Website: home-depot
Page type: payment
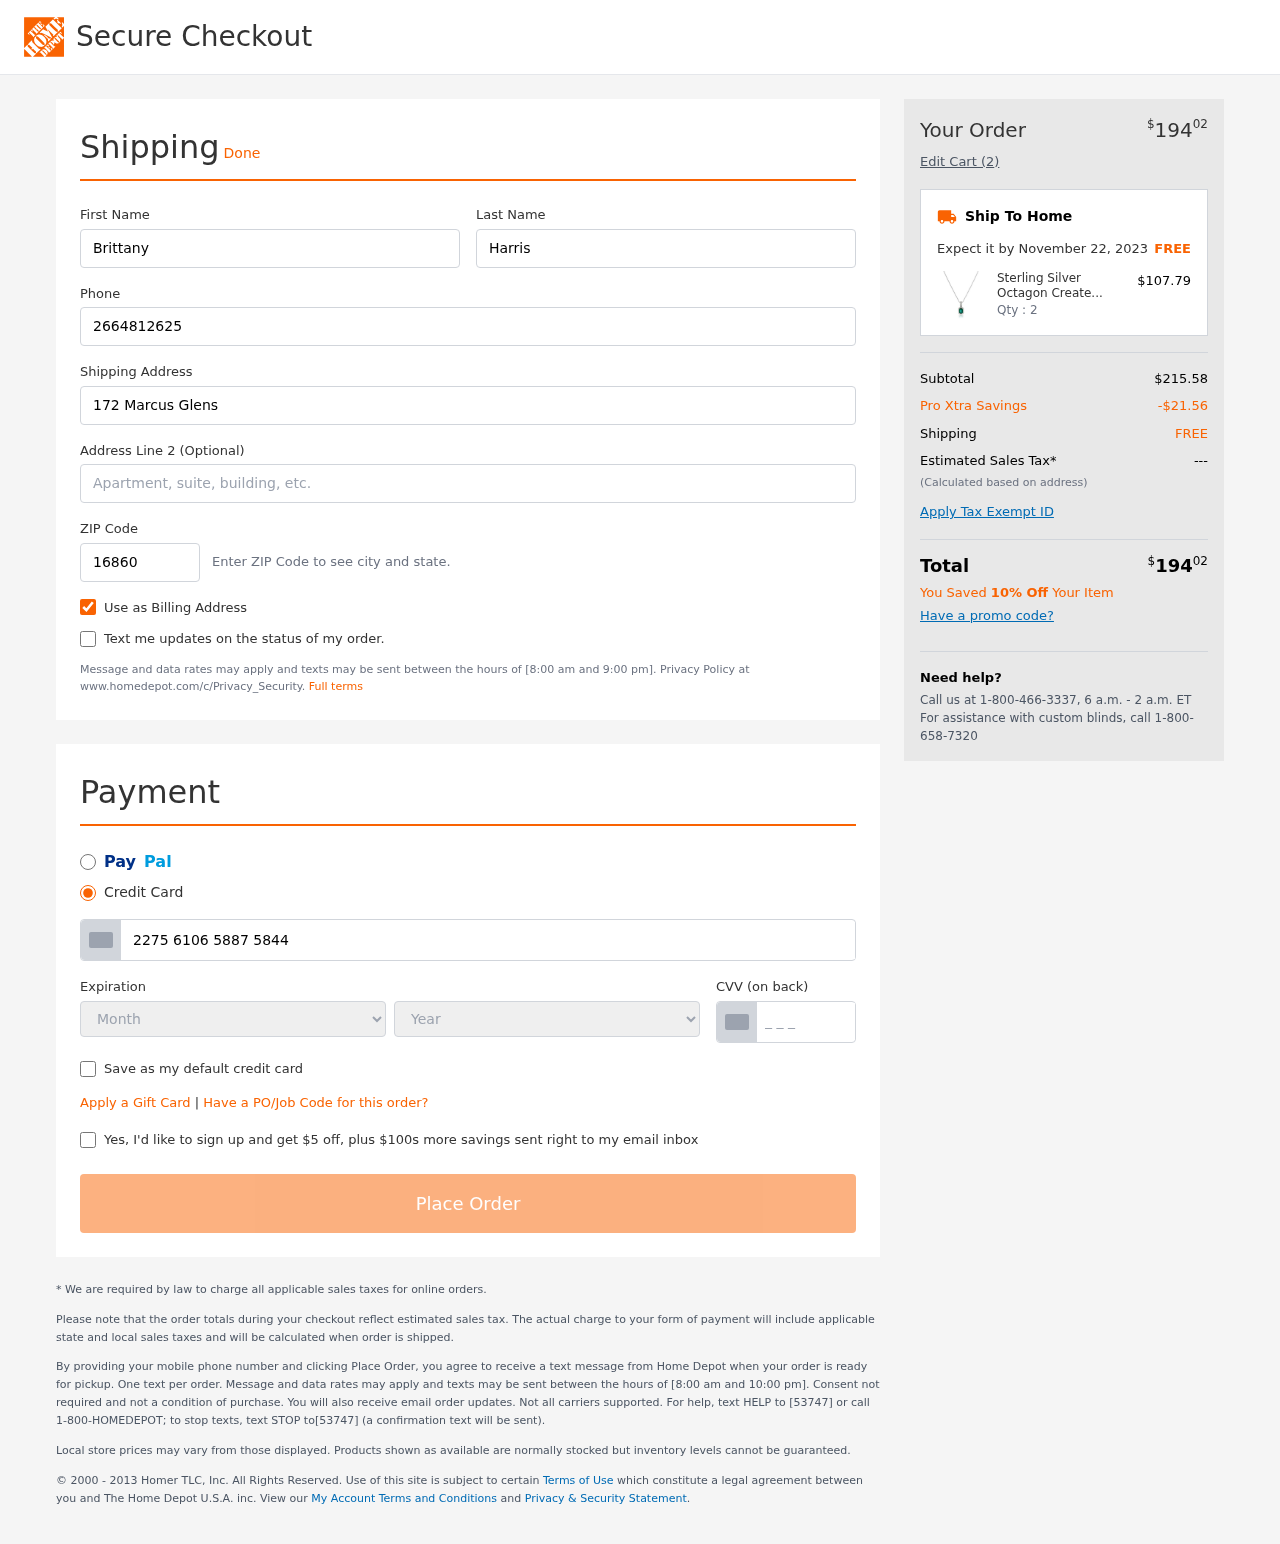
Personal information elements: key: PII_CARD_CVV
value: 402
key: PII_CARD_EXPIRY_MONTH
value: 11
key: PII_CARD_EXPIRY_YEAR
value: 30
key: PII_CARD_NUMBER
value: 2275 6106 5887 5844
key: PII_FIRSTNAME
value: Brittany
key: PII_LASTNAME
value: Harris
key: PII_PHONE
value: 2664812625
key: PII_POSTCODE
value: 16860
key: PII_STREET
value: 172 Marcus Glens
Product elements: key: PRODUCT1_NAME
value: Sterling Silver Octagon Created Emerald and Round Created White Sapphire Pendant Necklace
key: PRODUCT1_PRICE
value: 107.79
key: PRODUCT1_QUANTITY
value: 2
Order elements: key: ORDER_TOTAL
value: $19402
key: ORDER_NUM_ITEMS
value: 2
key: ORDER_DELIVERY_DATE
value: November 22, 2023
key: ORDER_SUBTOTAL
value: $215.58
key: ORDER_DISCOUNT
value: -$21.56
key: ORDER_SHIPPING_COST
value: FREE